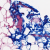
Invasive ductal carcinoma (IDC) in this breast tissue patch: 0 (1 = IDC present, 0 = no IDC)